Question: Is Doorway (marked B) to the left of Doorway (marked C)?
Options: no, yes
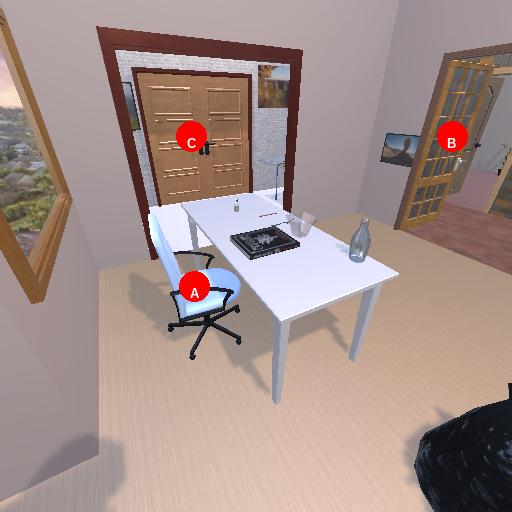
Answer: no